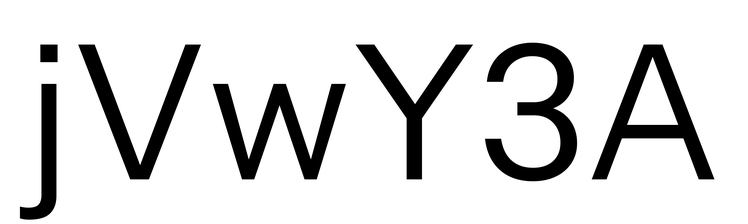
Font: InstrumentSans_Regular